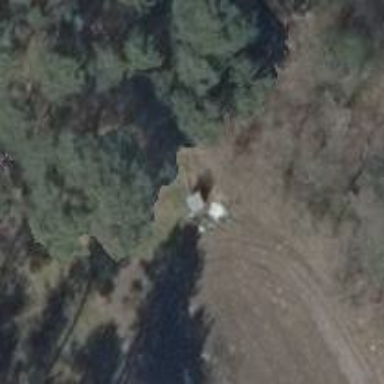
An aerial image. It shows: Hunting stand.